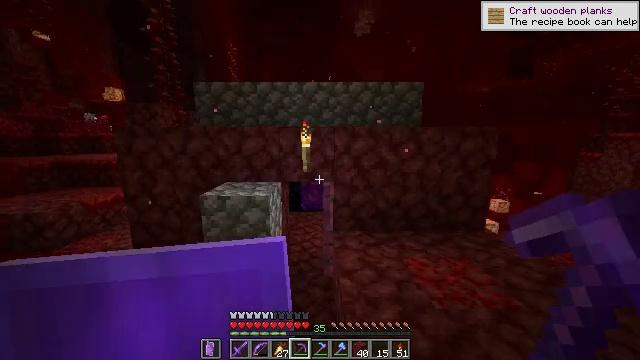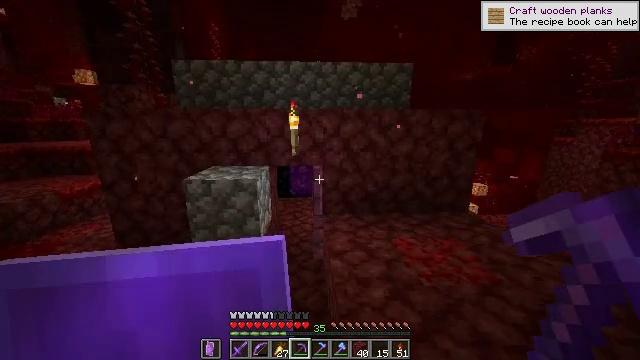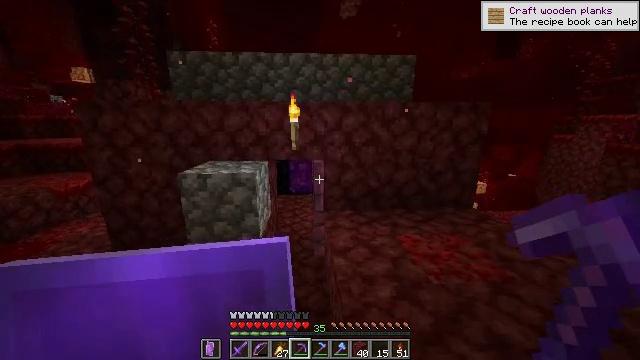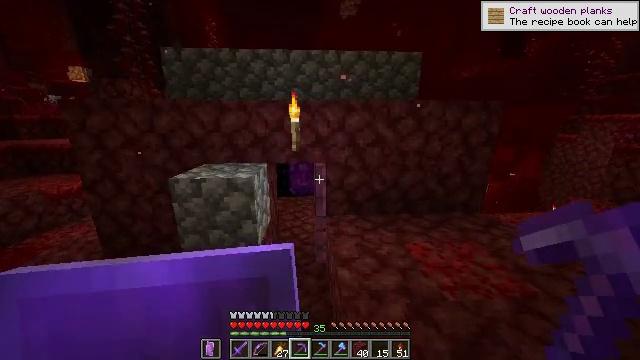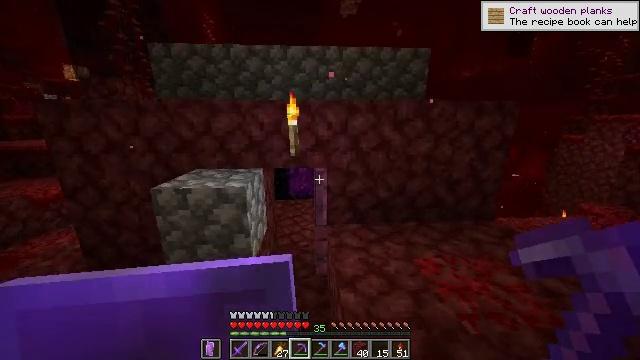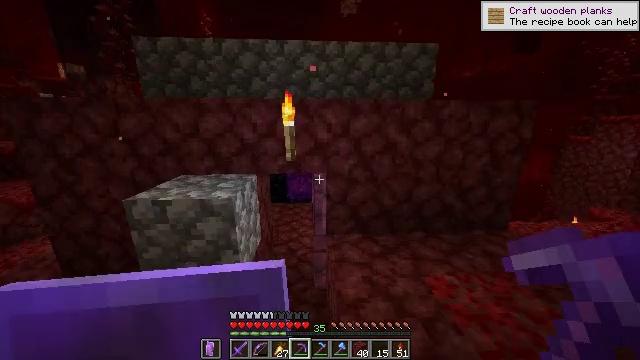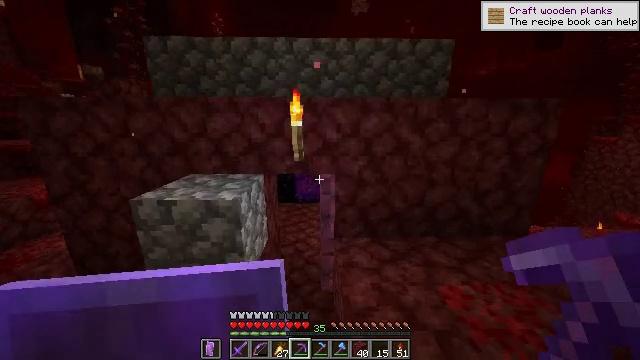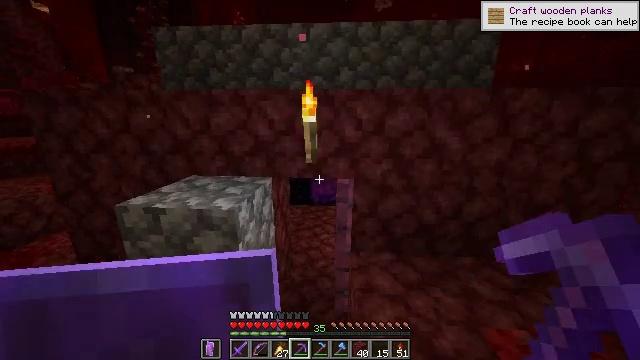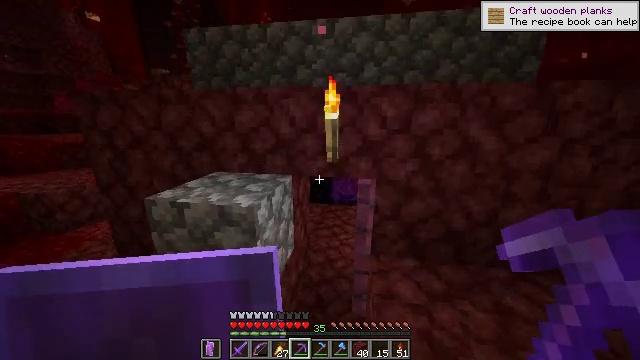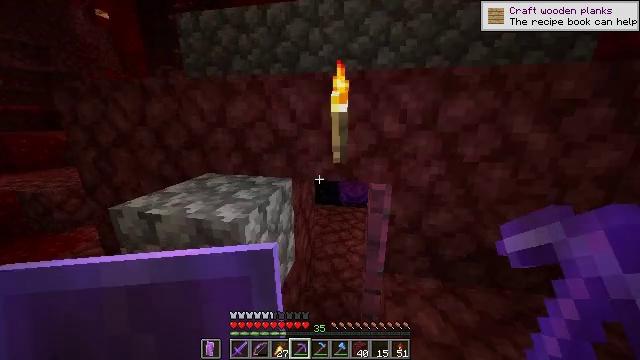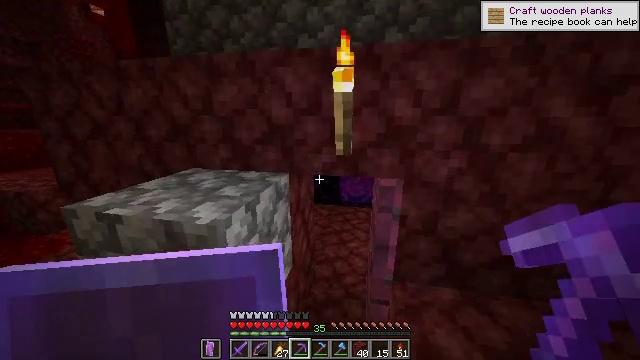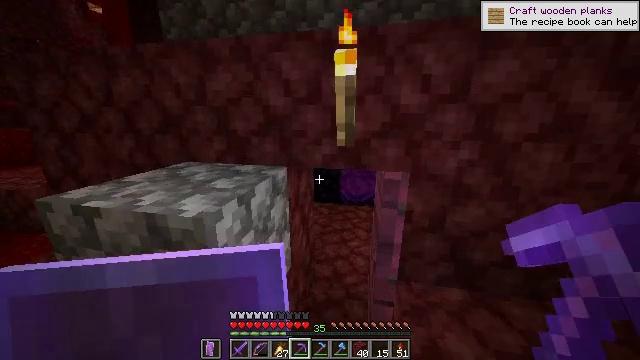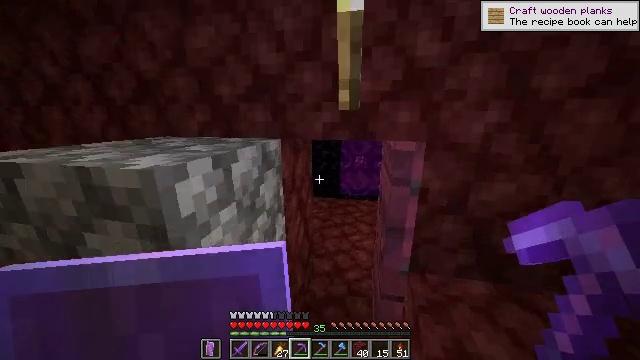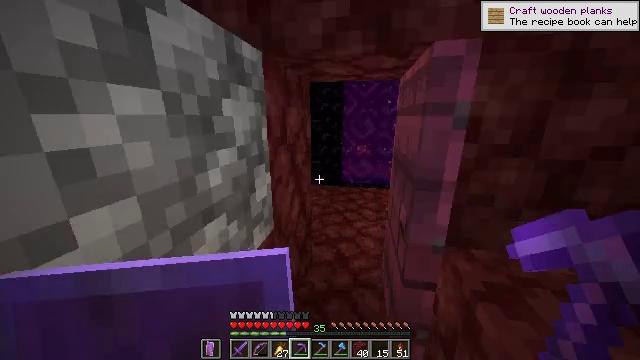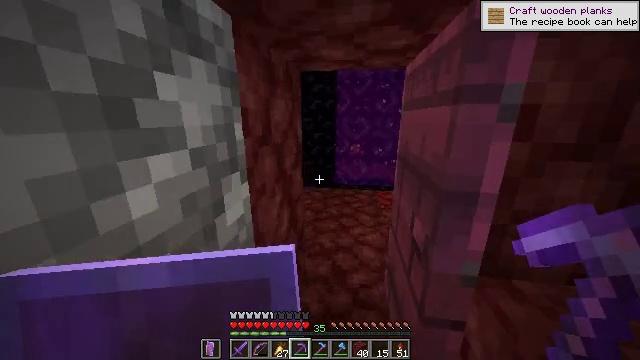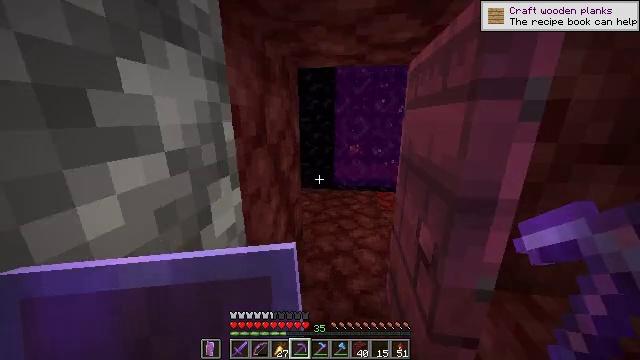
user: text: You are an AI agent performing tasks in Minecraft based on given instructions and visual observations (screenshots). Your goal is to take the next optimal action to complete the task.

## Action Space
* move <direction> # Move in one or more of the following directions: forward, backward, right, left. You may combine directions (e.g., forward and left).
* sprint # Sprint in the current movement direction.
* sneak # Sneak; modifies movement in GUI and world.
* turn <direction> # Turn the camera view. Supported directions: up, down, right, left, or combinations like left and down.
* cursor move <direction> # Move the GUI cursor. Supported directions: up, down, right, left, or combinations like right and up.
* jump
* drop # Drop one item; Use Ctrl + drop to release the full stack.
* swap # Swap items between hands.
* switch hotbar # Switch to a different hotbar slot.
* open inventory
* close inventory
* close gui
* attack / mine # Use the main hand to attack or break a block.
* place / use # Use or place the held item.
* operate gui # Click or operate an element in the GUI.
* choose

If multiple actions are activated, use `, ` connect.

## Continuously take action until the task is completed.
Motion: motion action
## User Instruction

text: Break the nether wart block with a tool.
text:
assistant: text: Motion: move forward, sprint, turn right and down
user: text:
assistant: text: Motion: move forward, sprint
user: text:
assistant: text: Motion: move forward, sprint
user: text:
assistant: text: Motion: move forward, sprint
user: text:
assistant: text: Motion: move forward, sprint
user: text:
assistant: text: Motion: move forward, sprint, turn left
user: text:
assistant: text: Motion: move forward, sprint, turn left
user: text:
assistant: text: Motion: move forward, sprint, turn left
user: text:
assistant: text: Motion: move forward, sprint, turn left
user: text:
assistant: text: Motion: move forward, sprint
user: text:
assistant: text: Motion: move forward, sprint
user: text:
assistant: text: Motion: move forward, sprint
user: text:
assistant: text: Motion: move forward, sprint
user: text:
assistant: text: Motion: move forward, sprint, turn right
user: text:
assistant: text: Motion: move forward, sprint
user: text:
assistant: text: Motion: move forward, sprint
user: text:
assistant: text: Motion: move forward, sprint
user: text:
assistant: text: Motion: move forward, sprint
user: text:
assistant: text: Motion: move forward, sprint
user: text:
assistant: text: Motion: move forward, sprint
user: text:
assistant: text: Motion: move forward, sprint, turn left and down
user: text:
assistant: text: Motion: move forward, sprint, turn left and down
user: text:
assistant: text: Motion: move forward, sprint, turn left
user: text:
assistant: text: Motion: move forward, sprint, turn left and down
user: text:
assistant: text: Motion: move forward, sprint, turn left and down
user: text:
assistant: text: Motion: sprint, turn left and down
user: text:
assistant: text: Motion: turn left and down
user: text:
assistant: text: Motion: turn left
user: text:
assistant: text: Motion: no_op
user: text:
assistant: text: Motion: no_op